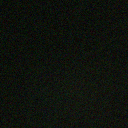
Screen state: off